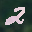
Label: 2